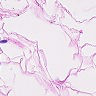
Metastatic tissue present: no